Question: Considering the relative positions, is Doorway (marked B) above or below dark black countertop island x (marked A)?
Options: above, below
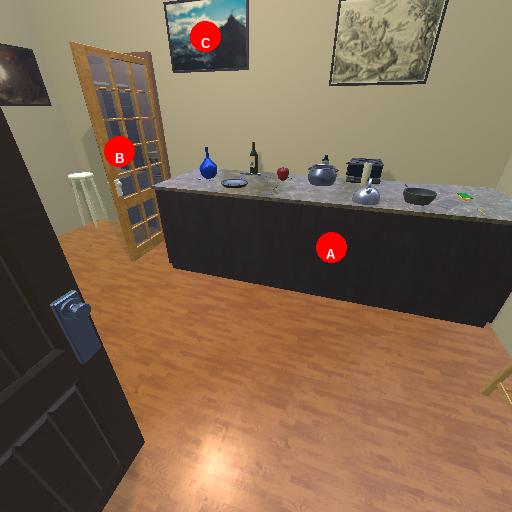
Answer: above